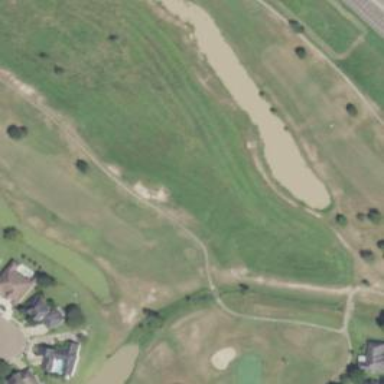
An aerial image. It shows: Water hazard in golf course. The hazard is natural water feature.